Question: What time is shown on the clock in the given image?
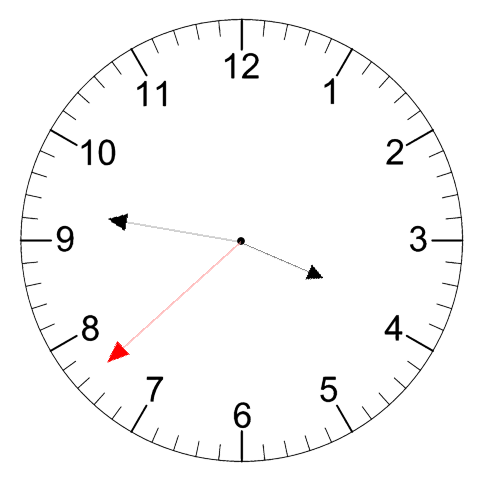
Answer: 03:46:38